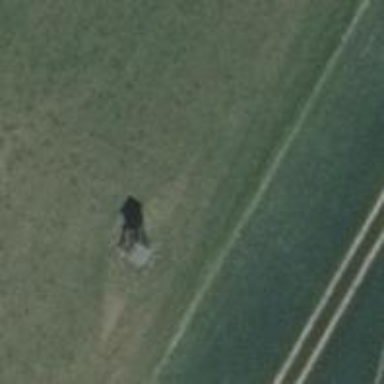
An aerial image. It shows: Hunting stand.